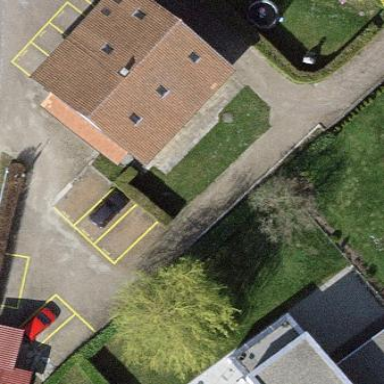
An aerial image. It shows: Simple house.